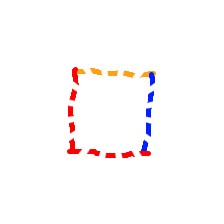
Shape: square